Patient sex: M
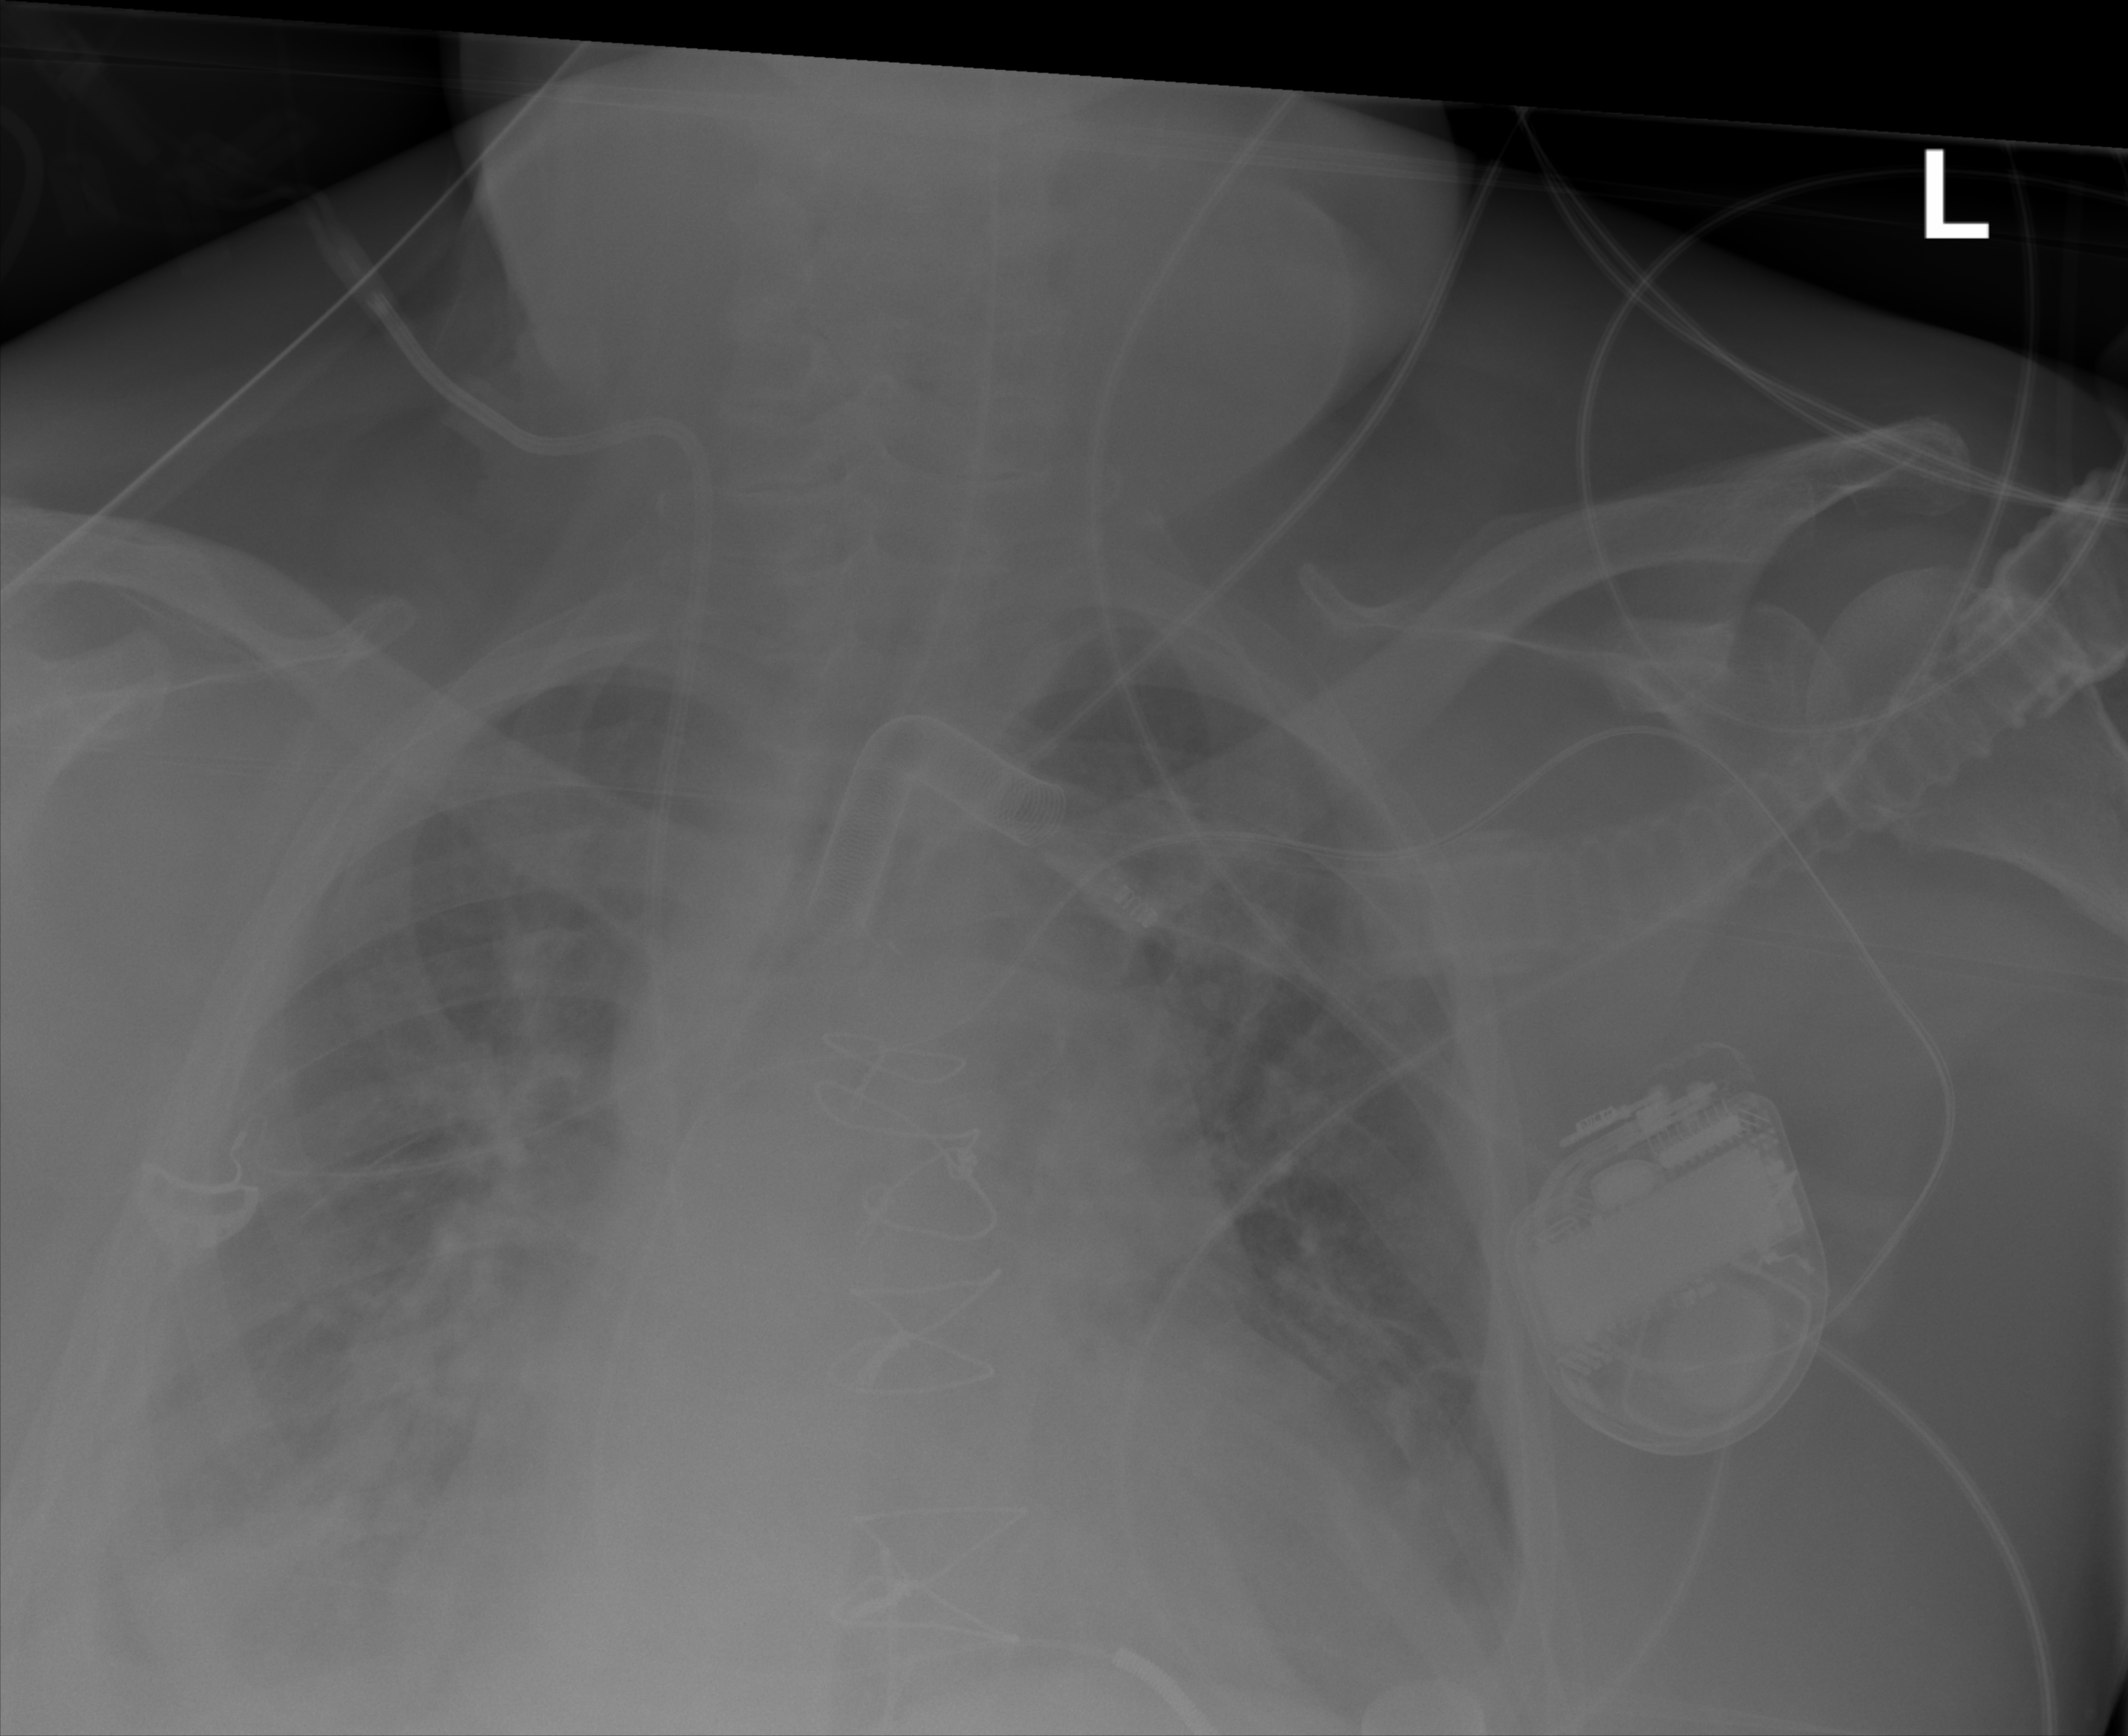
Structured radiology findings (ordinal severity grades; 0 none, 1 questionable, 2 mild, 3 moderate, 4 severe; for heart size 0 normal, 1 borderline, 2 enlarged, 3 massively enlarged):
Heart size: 2
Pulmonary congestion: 2
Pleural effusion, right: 2
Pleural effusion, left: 2
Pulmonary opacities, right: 2
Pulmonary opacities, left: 2
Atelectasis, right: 2
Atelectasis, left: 2